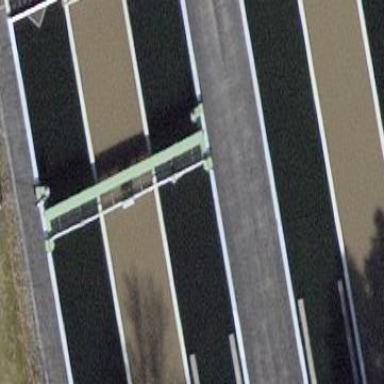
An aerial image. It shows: Body of wastewater.